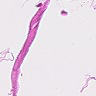
Metastatic tissue present: no